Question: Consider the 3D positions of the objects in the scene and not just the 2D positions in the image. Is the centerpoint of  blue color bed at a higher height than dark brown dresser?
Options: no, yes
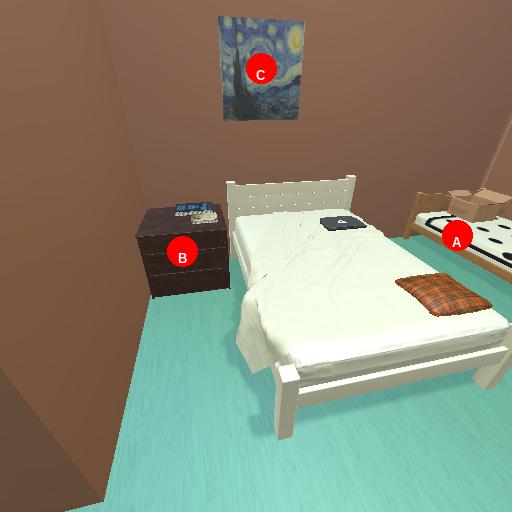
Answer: no